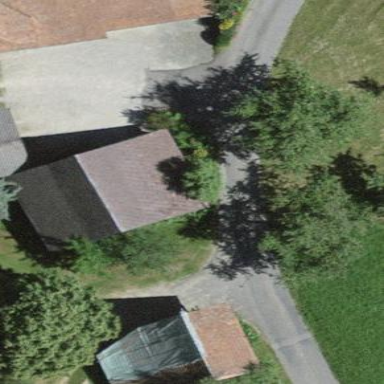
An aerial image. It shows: Barn.